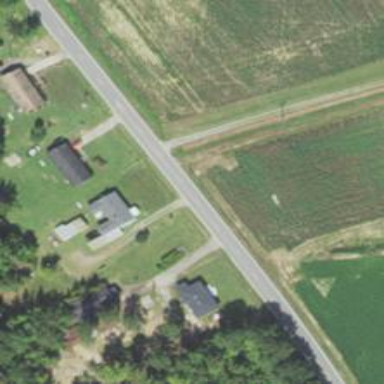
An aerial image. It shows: Tertiary road.